Question: i am using and and .
i am trying to connecting a php application . but its giving me an error to connecting a database

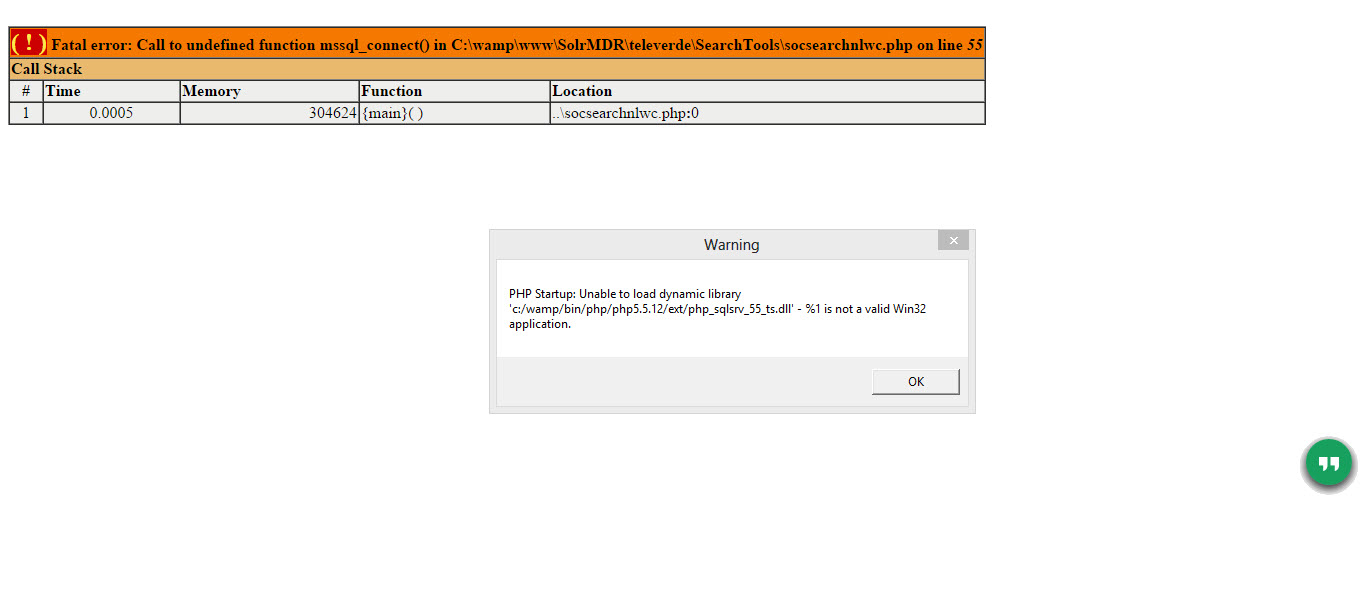
Answer: > The MSSQL extension is not available anymore on Windows with PHP 5.3
or later. SQLSRV, an alternative driver for MS SQL is available from
Microsoft: "
<URL>
Step by Step
1. Download SQLSRV32.EXE (Microsoft Drivers for PHP for SQL Server) from: http://www.microsoft.com/en-us/download/details.aspx?id=20098
2. Choose path: C:\xampp\php\ext

1. Uncomment or Append extension = php_sqlsrv_55_ts.dll in php.ini
2. Restart Apache from XAMPP Control Panel (Stop/Start)
I tested it and it works 100%